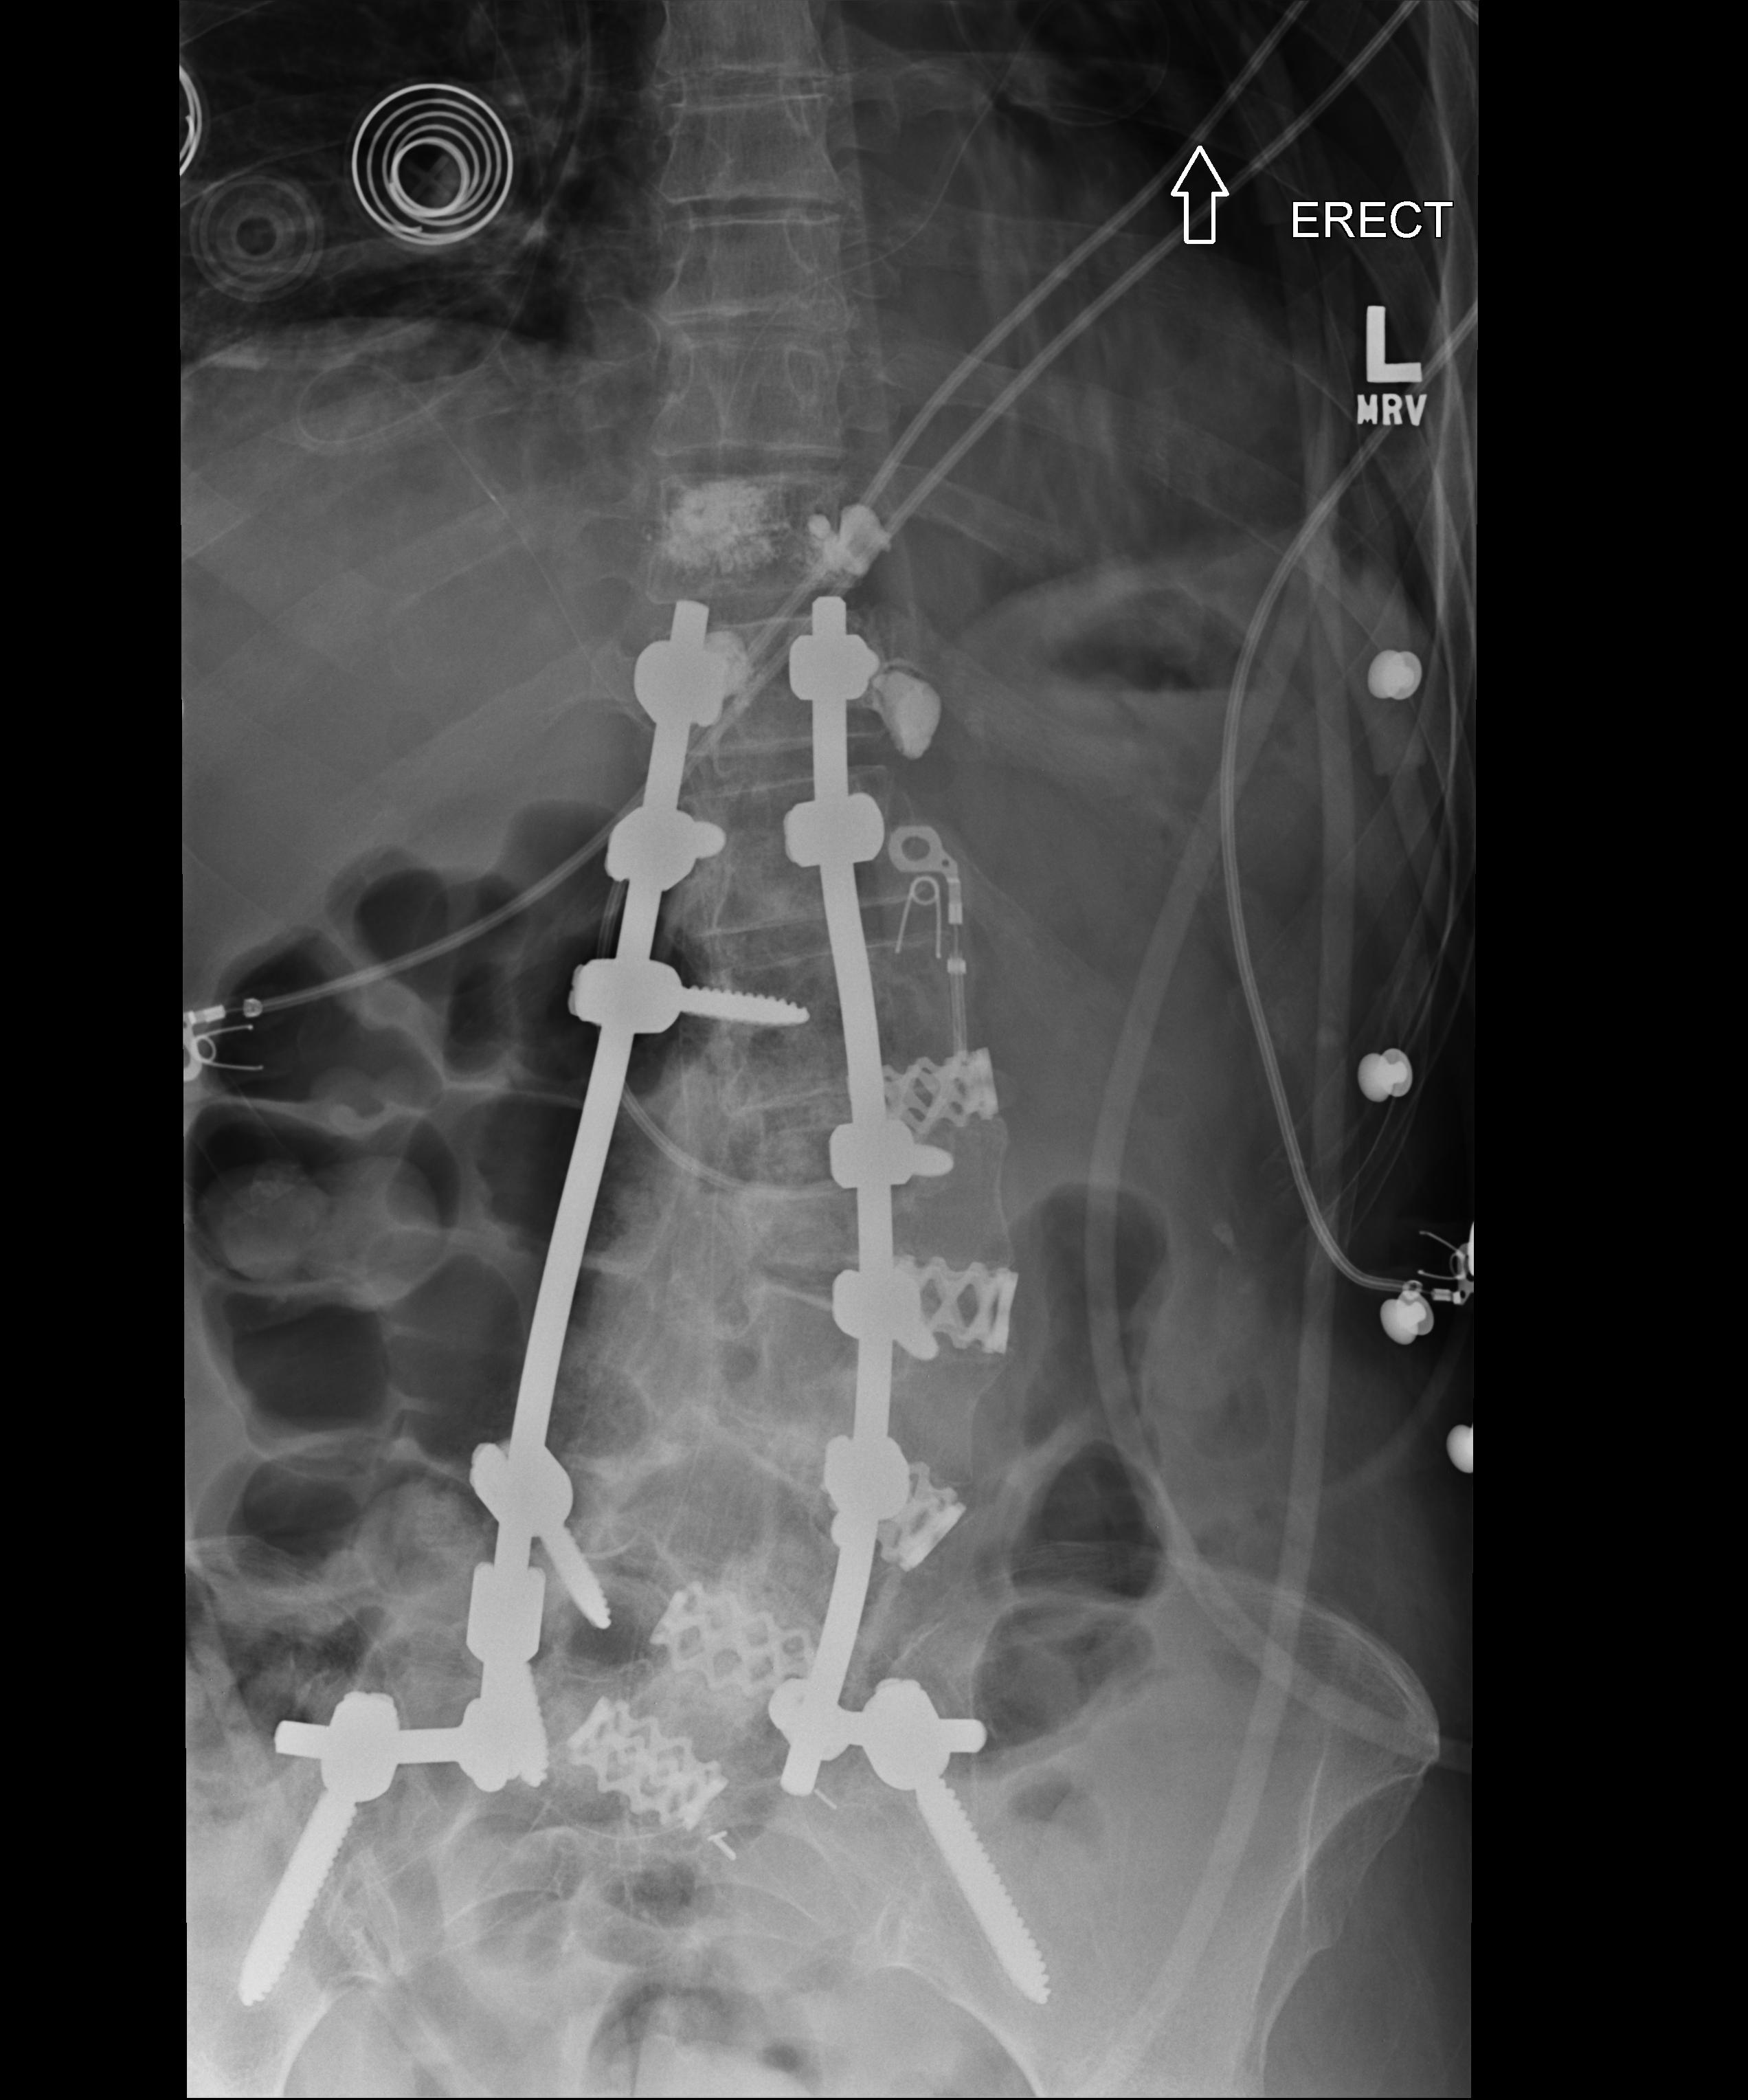
View: AP
Implant manufacturer: Depuy expedium (Synthes)